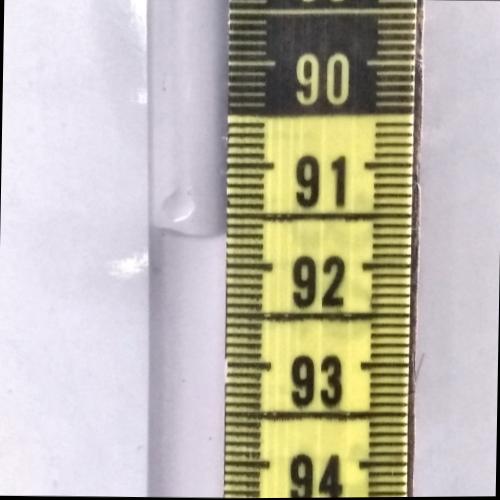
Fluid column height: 91.7 cm